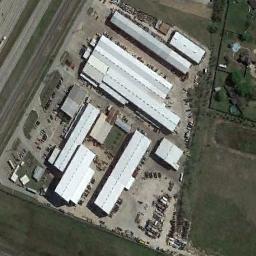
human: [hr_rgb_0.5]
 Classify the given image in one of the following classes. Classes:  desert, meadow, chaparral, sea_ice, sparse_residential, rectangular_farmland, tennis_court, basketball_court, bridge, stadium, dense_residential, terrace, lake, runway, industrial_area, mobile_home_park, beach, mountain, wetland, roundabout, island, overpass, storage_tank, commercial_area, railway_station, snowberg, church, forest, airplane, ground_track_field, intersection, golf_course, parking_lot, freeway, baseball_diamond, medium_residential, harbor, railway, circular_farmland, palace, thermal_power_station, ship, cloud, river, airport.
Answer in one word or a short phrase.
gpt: industrial_area